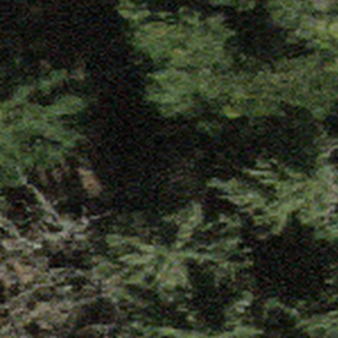
Label: other